Here is the raw accelerometer signal from a rotor rig, plotted against time. Based on the visible evidence, which rotor condition applies: normal, misalignment, unbalance, looseness?
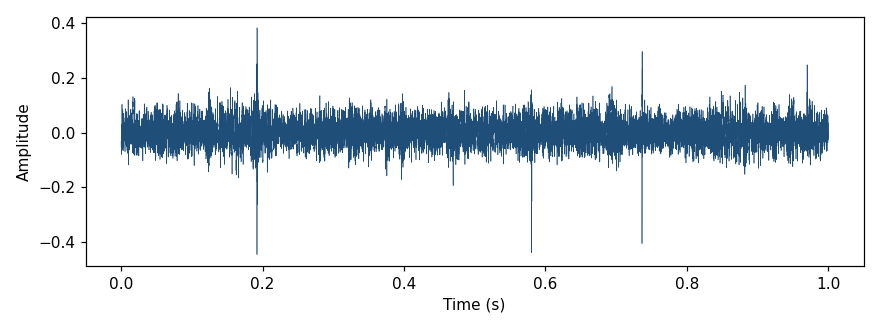
Answer: normal